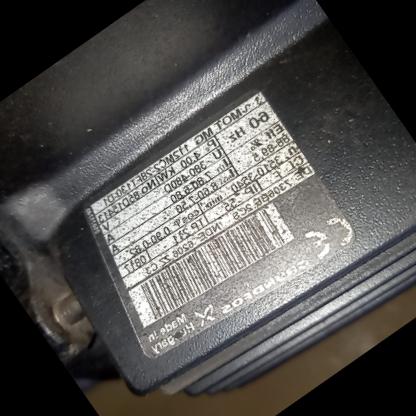
Klasa: tabliczka-znamionowa